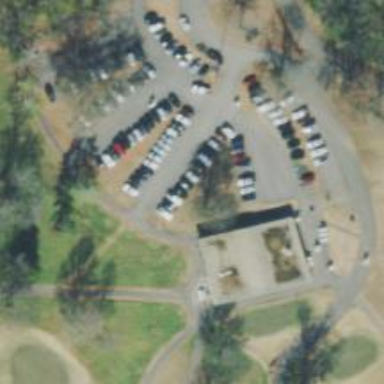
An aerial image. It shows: Path for both roads and golfers.